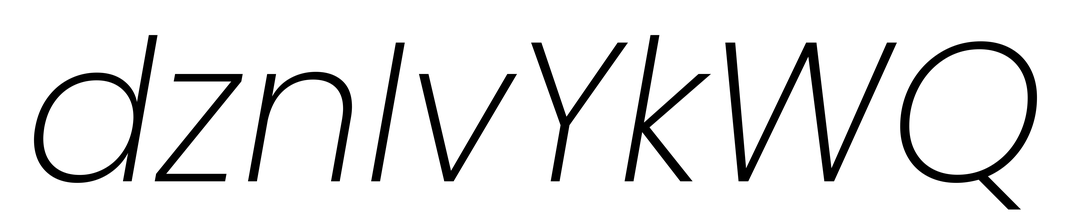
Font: Poppins-ExtraLightItalic